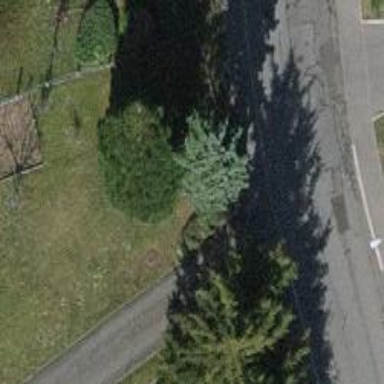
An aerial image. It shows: Urban environment with evergreen needle-leaved trees.